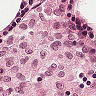
Metastatic tissue present: no